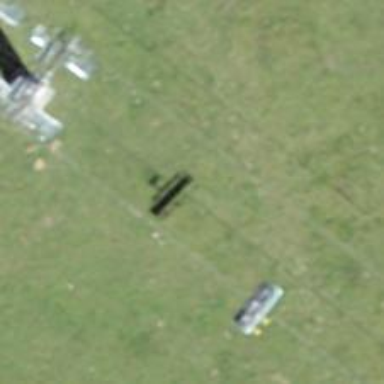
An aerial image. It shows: Pylon used for aerialway.